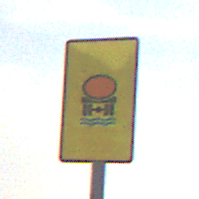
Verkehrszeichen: FahrzeugeMitWassergefaehrdenderLadungOhnePfeilsymbol
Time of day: Night
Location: Outdoor (Nature)
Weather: Overcast
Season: NotSpecified
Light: Artificial